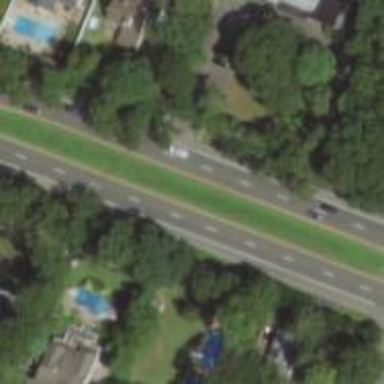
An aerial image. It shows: Trunk highway.